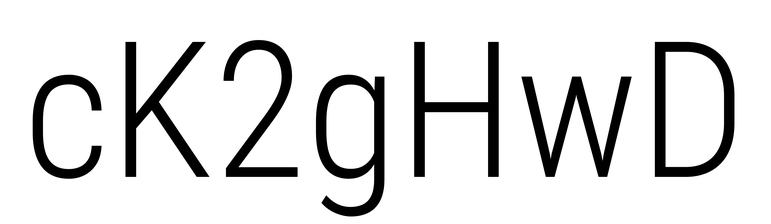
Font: Roboto_Condensed_Light